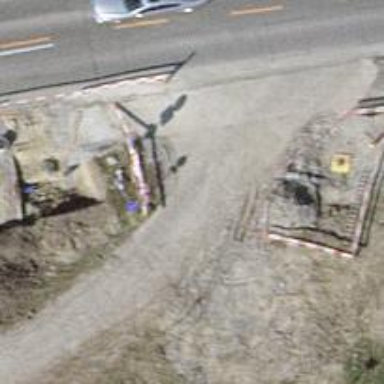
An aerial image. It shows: Pipeline marker.